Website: bh-photo
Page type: address-validator
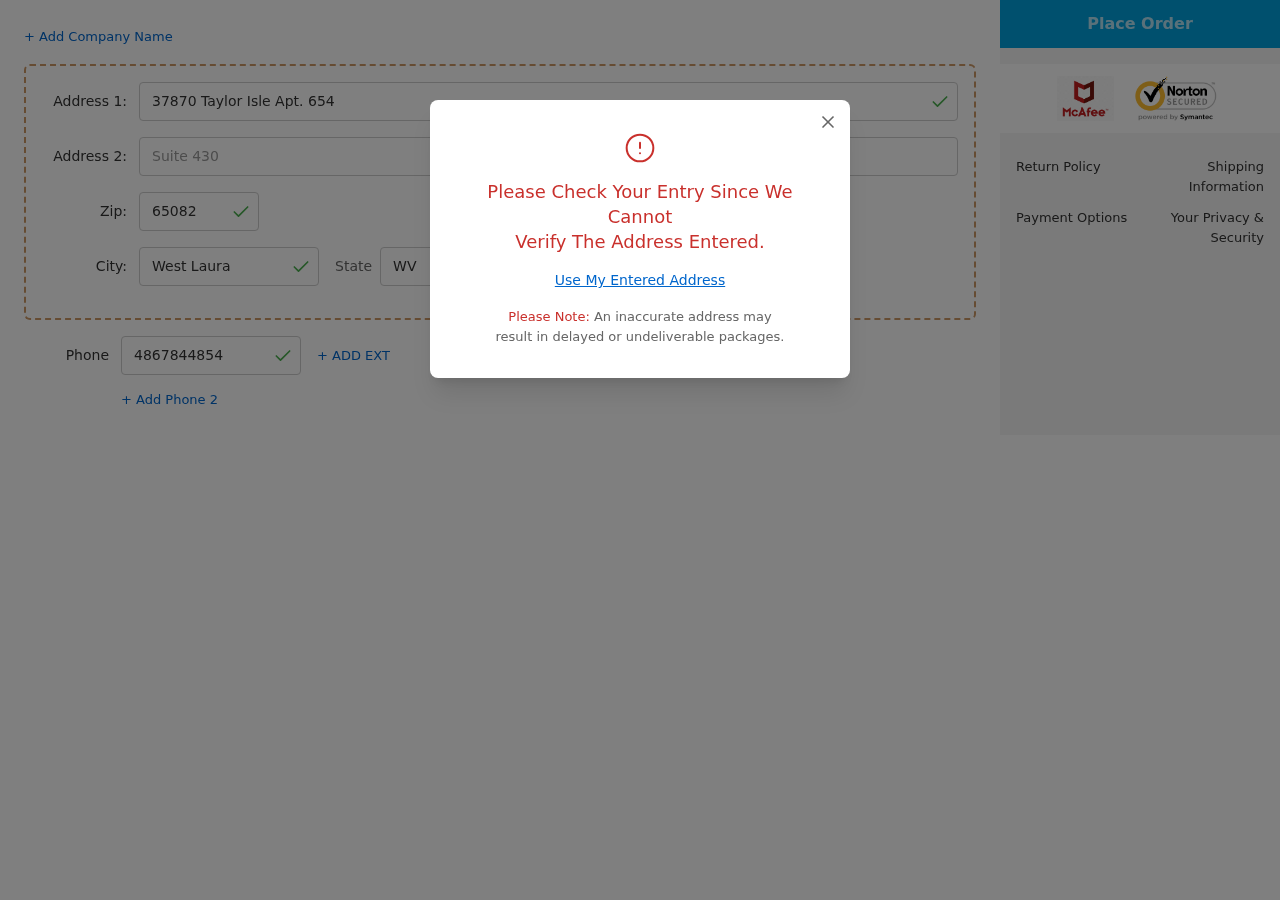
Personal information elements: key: PII_CITY
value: West Laura
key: PII_PHONE
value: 4867844854
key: PII_POSTCODE
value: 65082
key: PII_STATE_ABBR
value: WV
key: PII_STREET
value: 37870 Taylor Isle Apt. 654
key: PII_STREET2
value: Suite 430